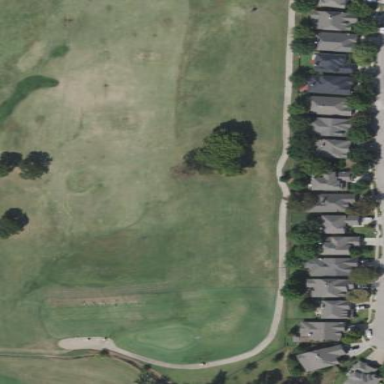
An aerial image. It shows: Driving range for golf practice.